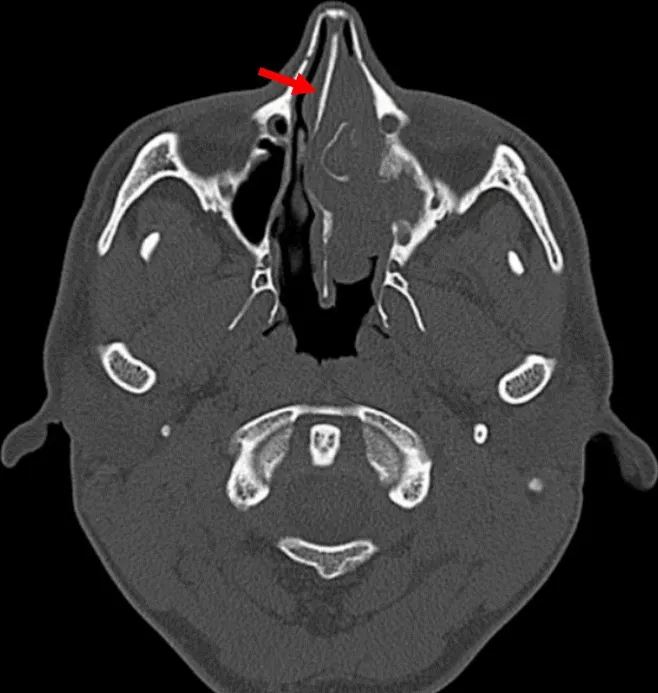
CT scan (bony window) axial cut shows soft tissue lesion filling the left nasal cavity completely with rightward deflection of the nasal septum. . Rightward deflection of the nasal septum (red arrow).
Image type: radiology (ct)